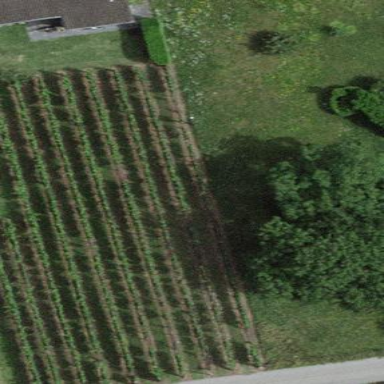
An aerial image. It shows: Vineyard with grape crops.